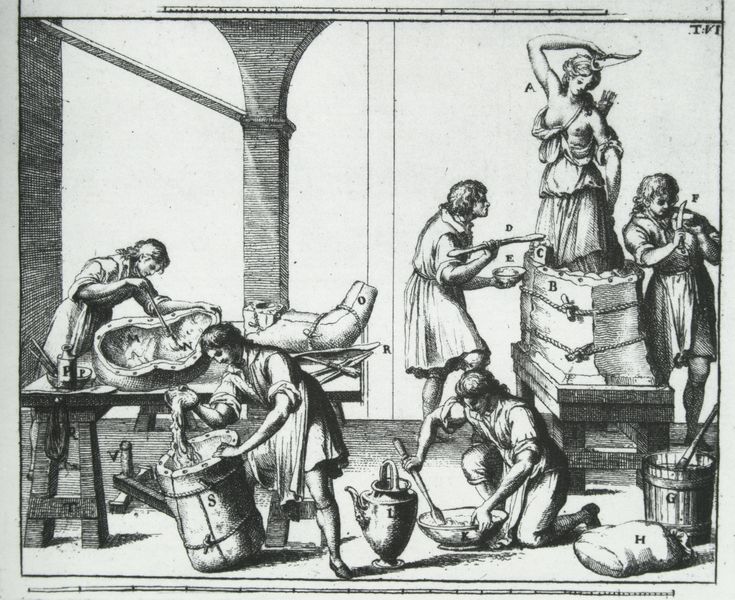
Titel: Die Gipsabformung in der Werkstatt des Bildhauers
Künstler: Francesco Carradori
Standort: viele Standorte
Institution: viele Standorte
Schlagwörter: mann, wasser, weiß, menschen, frau, grau, kleid, licht, männer, pfeiler, raum, schwarz, säule, tisch, tische, zeichnung, gebäude, rock, wand, barock, falten, stein, innenraum, mühle, boden, figur, gewand, mantel, arbeit, sack, kanne, krug, skulptur, statue, vase, kübel, papier, modell, bogen, schule, arbeiten, ziegel, formen, grafik, graphik, bank, rand, arbeiter, löffel, büste, zahlen, ziffern, atelier, maler, muse, bildhauerei, bronze, steinmetz, model, galerie, fleisch, beruf, antike, form, druck, schwarz-weiß, schraffur, holzstich, radierung, stich, künstler, kupfer, illustration, buchstaben, beschriftung, fass, pinsel, gefässe, darstellung, kopie, wachs, handwerk, handwerker, werkstatt, werkzeug, krüge, kniend, mittelalter, holzfass, bottich, geselle, gips, eimer, kupferstich, guss, abfolge, vertieft, abdruck, rühren, umrühren, diana, pfeile, beschreibung, meister, bronzeguss, staue, giessen, holzeimer, werkstadt, bildhauer, massstab, abguss, anleitung, ummantelung, frühe neuzeit, werkzeuge, geräte, giesser, panzerung, gussform, gesellen, schneider, brock, giesserei, einfache kleidung, anrühren, bildguss, bleiguss, d'lembert, diderot, enzyklopädie, fleißig, gipsmodel, handwerksdarstellung, wachsform, ziseleur, erklärend, meißeln, wekstatt, gussformen, pinsell, gießem, lkünstler, gipsguss